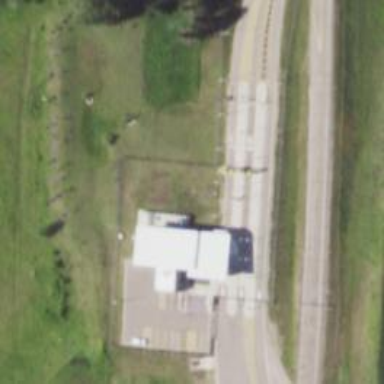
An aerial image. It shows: Border control barrier.